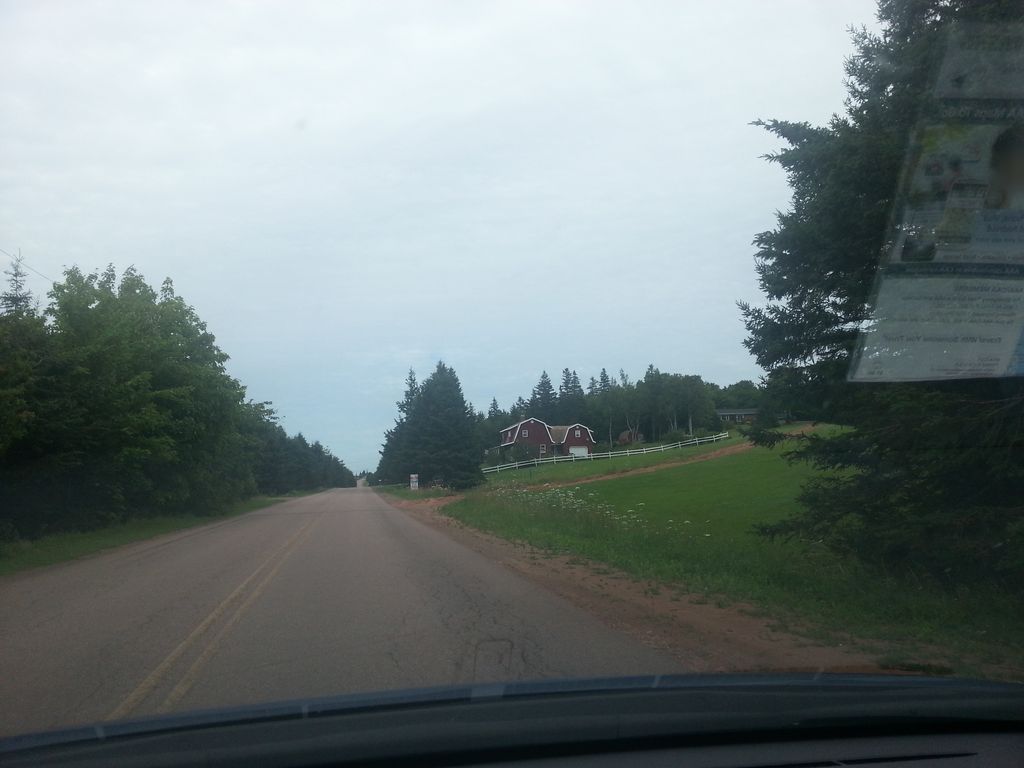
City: charlottetown